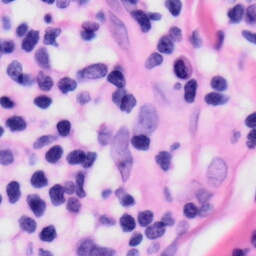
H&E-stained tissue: Skin